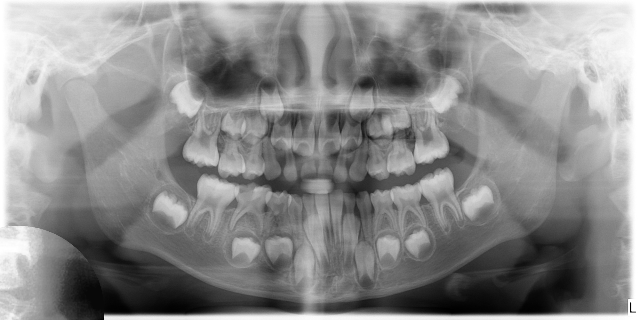
adult